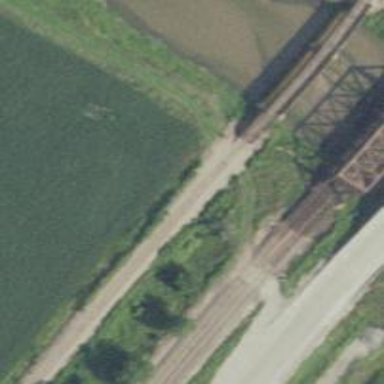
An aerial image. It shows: Bridge over railway line.